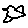
Label: bird